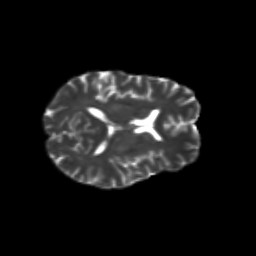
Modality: T2w
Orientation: axial
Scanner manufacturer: siemens
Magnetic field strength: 3 T
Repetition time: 9.2 s
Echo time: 0.084 s